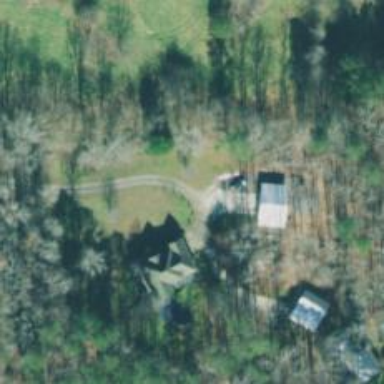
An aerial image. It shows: Driveway.